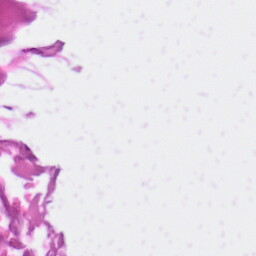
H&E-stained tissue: Skin